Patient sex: F
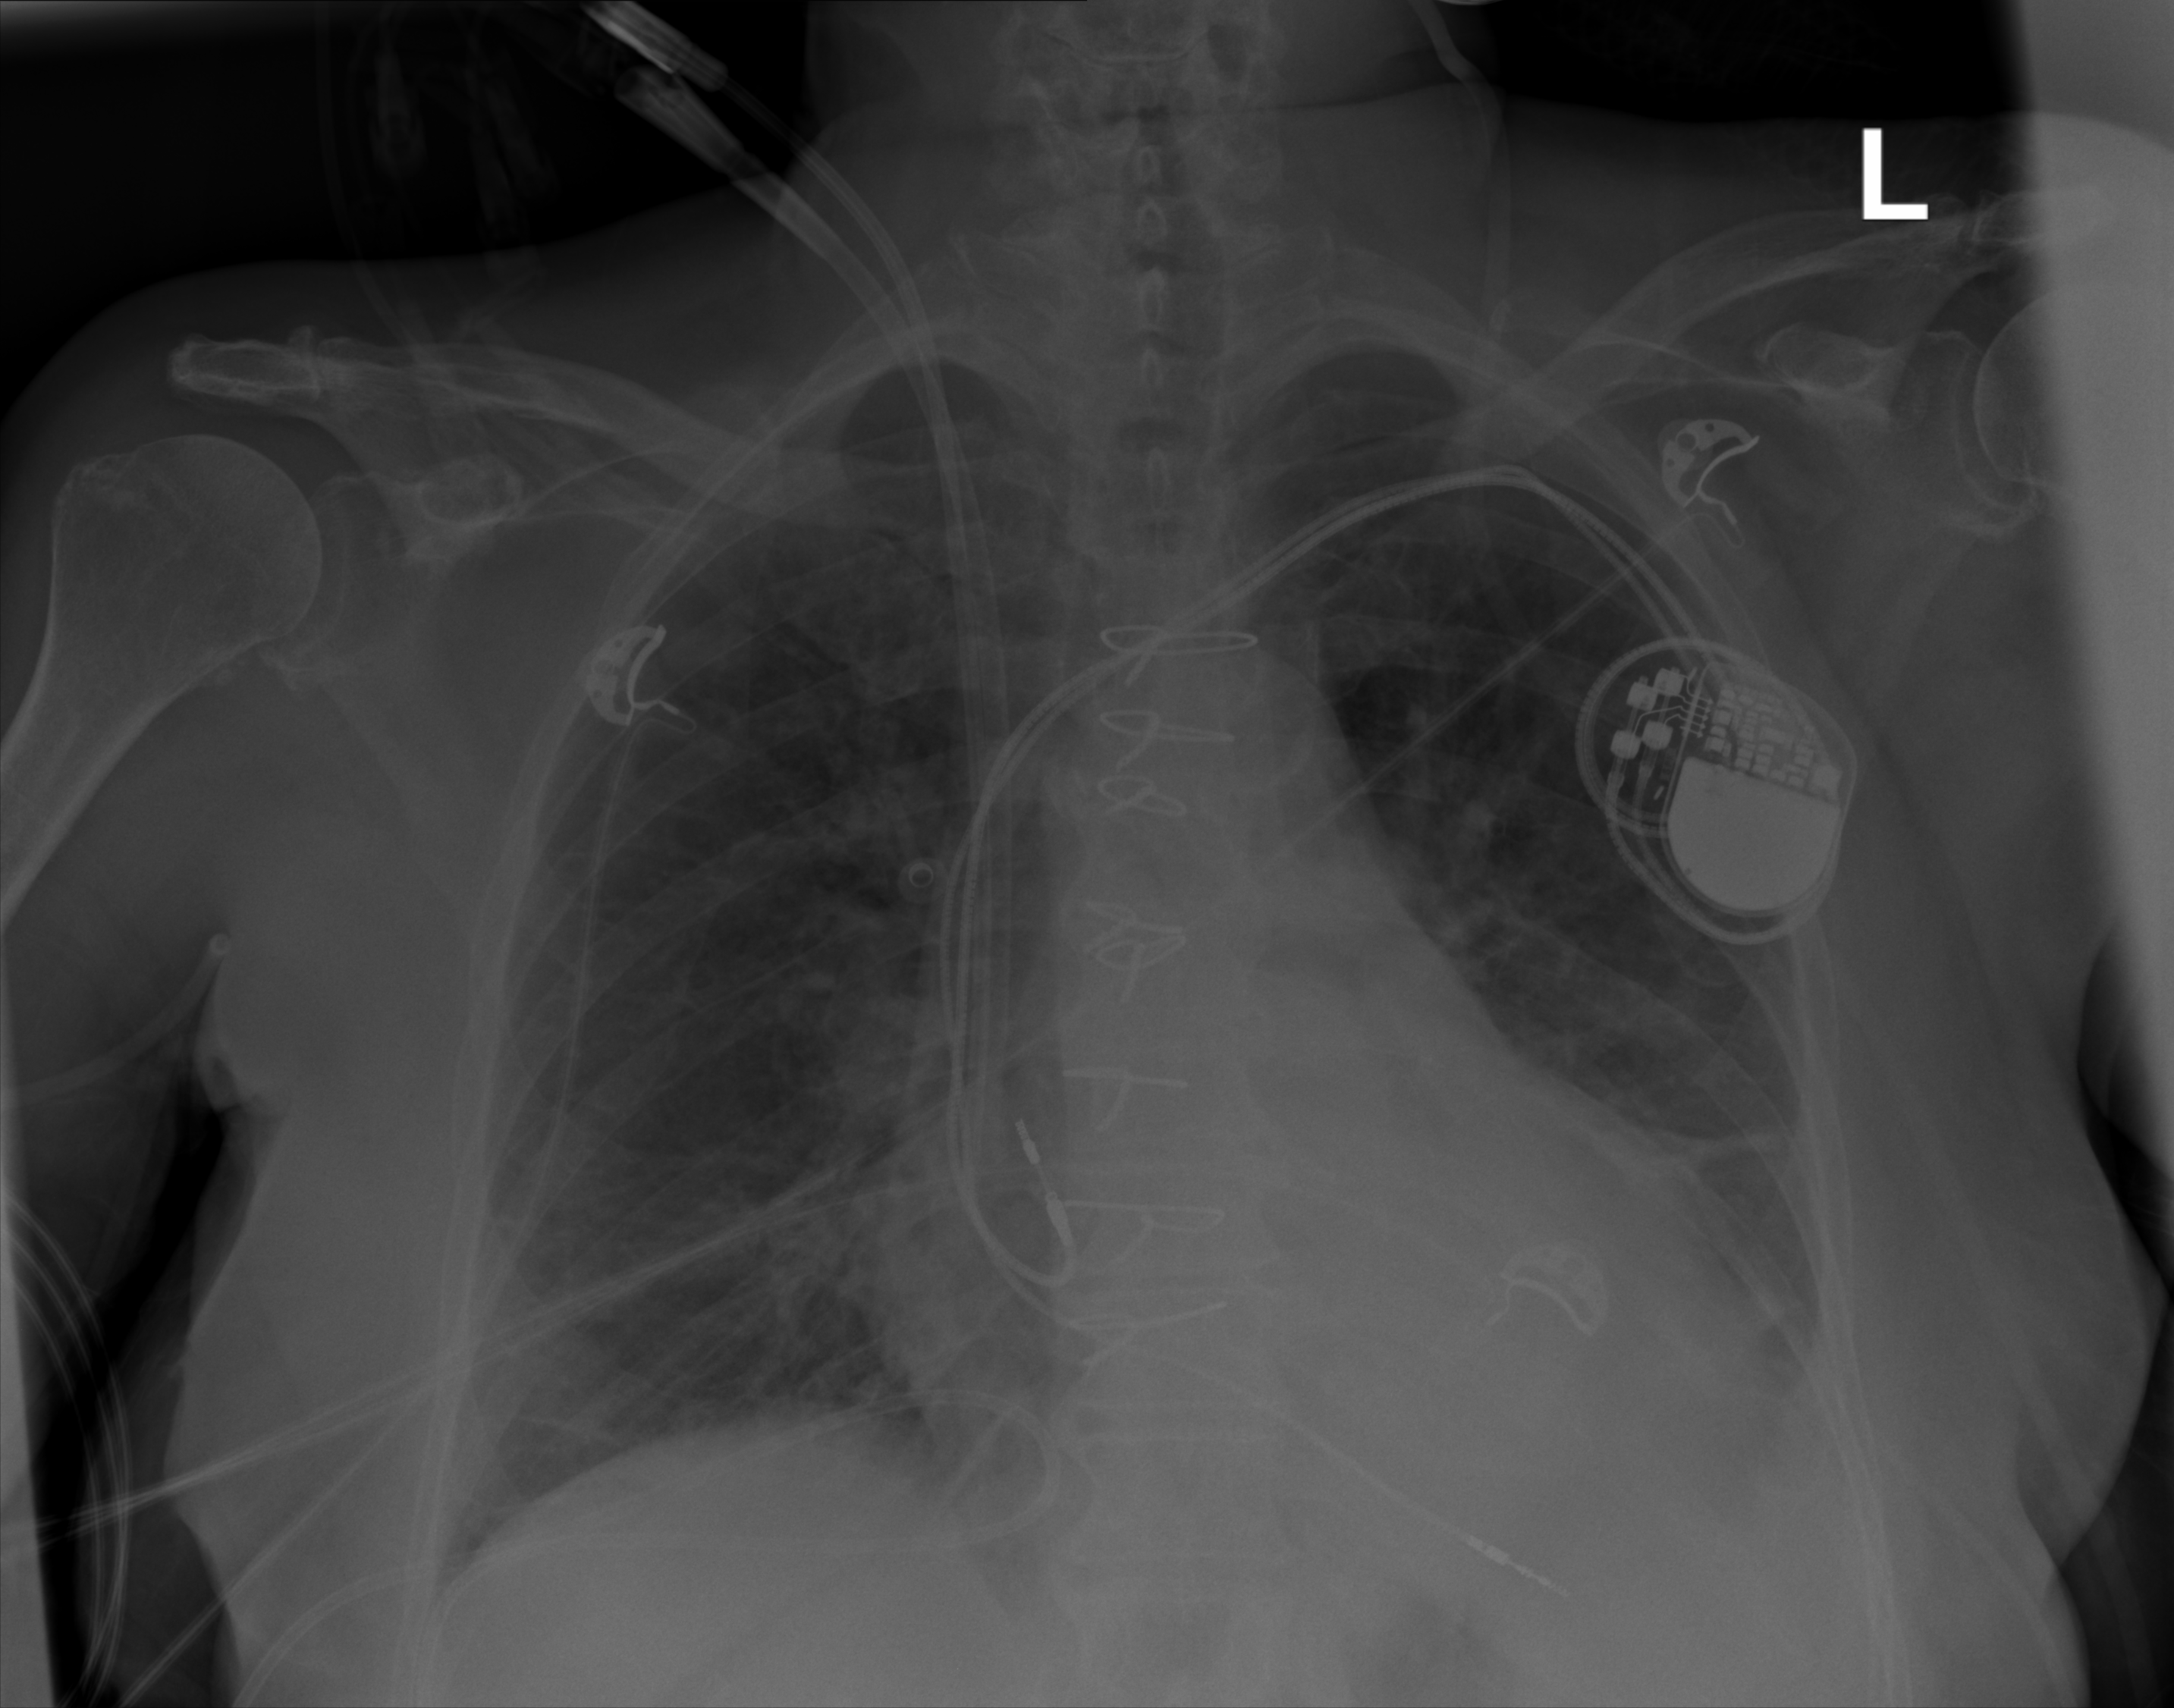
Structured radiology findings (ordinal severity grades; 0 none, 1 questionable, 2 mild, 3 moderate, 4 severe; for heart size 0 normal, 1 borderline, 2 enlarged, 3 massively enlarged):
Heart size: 2
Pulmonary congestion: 2
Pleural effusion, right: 0
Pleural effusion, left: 2
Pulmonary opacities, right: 0
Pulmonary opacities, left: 0
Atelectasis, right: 2
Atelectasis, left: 2